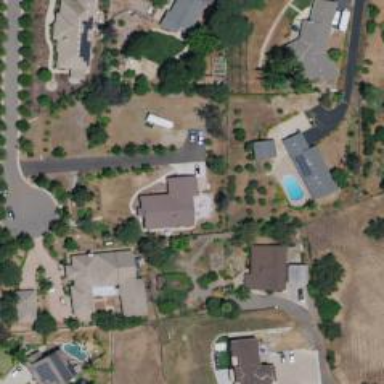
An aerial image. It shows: Driveway.